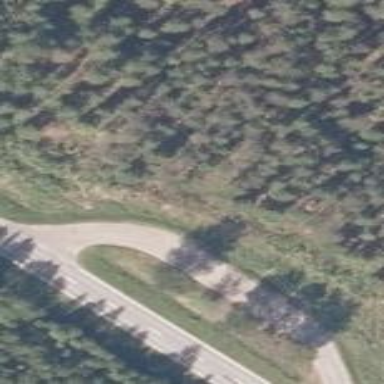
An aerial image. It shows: Rest area along the road.